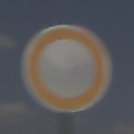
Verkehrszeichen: VerbotFahrzeugeAllerArt
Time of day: Midday
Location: Outdoor (Nature)
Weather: PartlyCloudy
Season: NotSpecified
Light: Natural